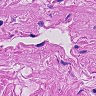
Metastatic tissue present: no